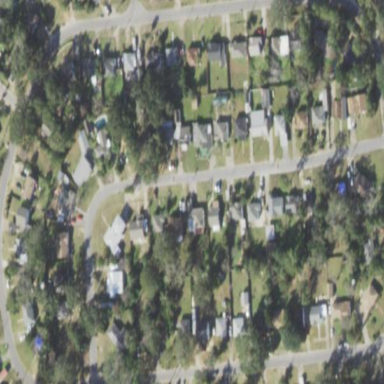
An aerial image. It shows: This residential area consists of single-family homes.